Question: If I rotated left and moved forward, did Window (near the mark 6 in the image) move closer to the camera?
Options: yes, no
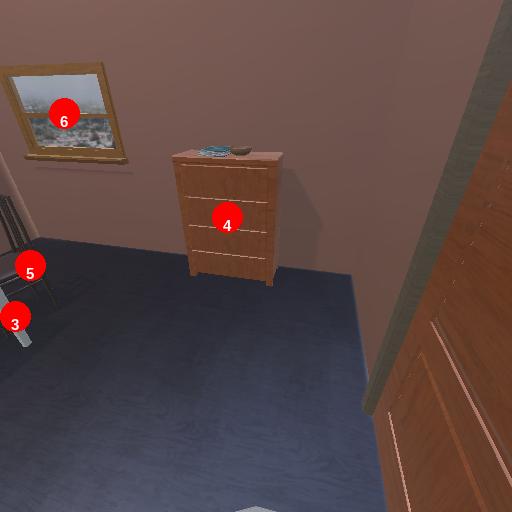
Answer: yes